【题型】选择题　【知识点】平面几何　【难度】medium
小河的对岸有一棵树，设树底为 $O$，树顶为 $C$. 如图，为了测量这棵树的高度，在河的另一侧选取 $A, B$ 两点，使得 $A, B, O$ 在同一水平面上，且 $A, B, O$ 三点共线，$AB = 25(\sqrt{3} - 1)$ 米. 若在 $A$ 处测得树顶 $C$ 的仰角为 $45^\circ$，在 $B$ 处测得树顶 $C$ 的仰角为 $60^\circ$，则这棵树的高度 $CO = $（ \quad ）

A. $40\sqrt{3}$ 米 \qquad B. $35\sqrt{3}$ 米 \qquad C. $30\sqrt{3}$ 米 \qquad D. $25\sqrt{3}$ 米
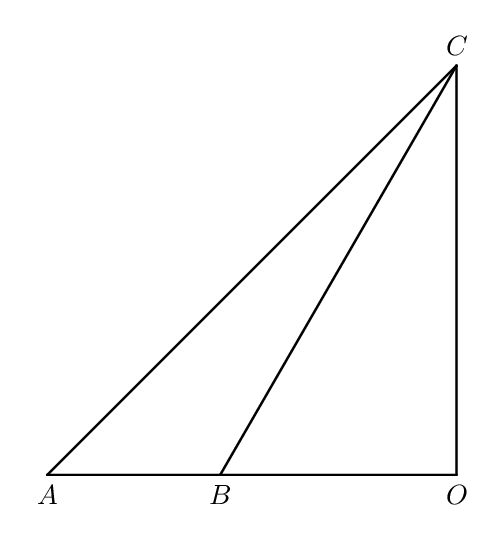
【解答】
【答案】 D

【分析】 先根据正弦定理求出 $BC$ 的长度，然后在直角三角形中根据边长关系求解出结果.

【详解】 在 $\triangle ABC$ 中，$\angle A = 45^\circ$，$\angle ACB = \angle OBC - \angle A = 60^\circ - 45^\circ = 15^\circ$，$AB = 25(\sqrt{3} - 1)$ 米，

在 $\triangle ABC$ 中，由正弦定理可得 $\frac{AB}{\sin \angle ACB} = \frac{BC}{\sin A}$，所以 $\frac{25(\sqrt{3}-1)}{\sin 15^\circ} = \frac{BC}{\sin 45^\circ}$，

又因为 $\sin 15^\circ = \sin(45^\circ - 30^\circ) = \frac{\sqrt{2}}{2} \times \frac{\sqrt{3}}{2} - \frac{\sqrt{2}}{2} \times \frac{1}{2} = \frac{\sqrt{6}-\sqrt{2}}{4}$，

所以 $25(\sqrt{3} - 1) \times \frac{4}{\sqrt{6}-\sqrt{2}} = BC \times \frac{2}{\sqrt{2}}$，解得 $BC = 50$ 米，

在 $\triangle BOC$ 中，$\angle OBC = 60^\circ, \angle BOC = 90^\circ$，$BC = 50$ 米，

所以 $OC = BC \sin \angle OBC = BC \sin 60^\circ = 50 \times \frac{\sqrt{3}}{2} = 25\sqrt{3}$ 米，

故选：D.